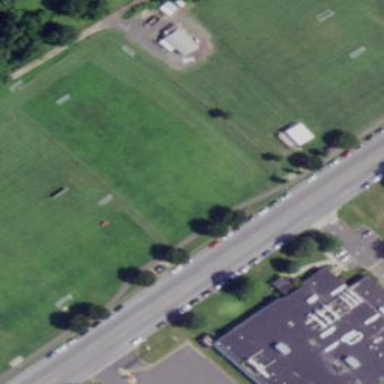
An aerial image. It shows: Soccer pitch for leisureland activities.